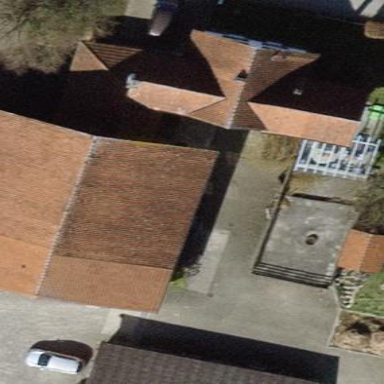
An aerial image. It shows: Gabled roof farm building.